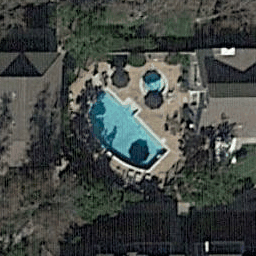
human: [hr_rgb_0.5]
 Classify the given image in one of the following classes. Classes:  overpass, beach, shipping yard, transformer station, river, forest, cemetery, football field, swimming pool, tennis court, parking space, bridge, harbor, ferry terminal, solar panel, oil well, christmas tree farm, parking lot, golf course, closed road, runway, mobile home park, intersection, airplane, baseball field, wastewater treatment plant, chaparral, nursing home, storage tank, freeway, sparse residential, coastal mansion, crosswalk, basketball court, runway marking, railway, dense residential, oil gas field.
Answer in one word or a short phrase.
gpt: swimming pool